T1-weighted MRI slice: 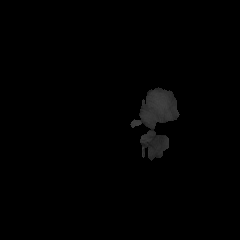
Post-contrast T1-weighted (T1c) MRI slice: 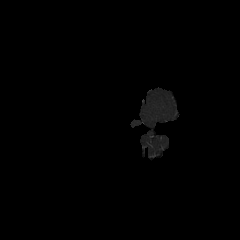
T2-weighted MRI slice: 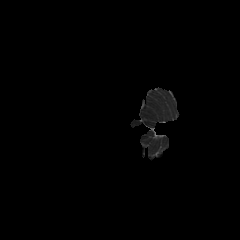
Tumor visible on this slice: no